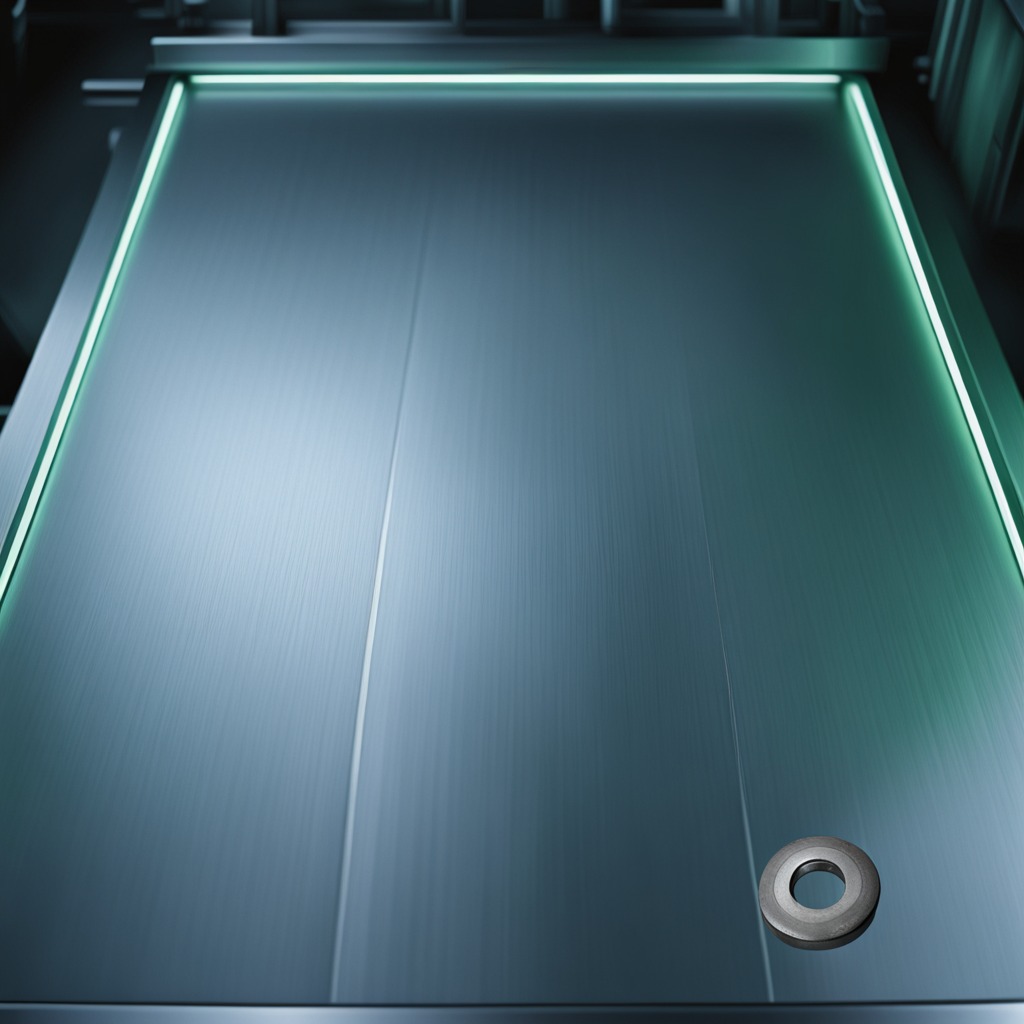
A flat metal washer is lying on the metal table in a machine shop under fluorescent lights.